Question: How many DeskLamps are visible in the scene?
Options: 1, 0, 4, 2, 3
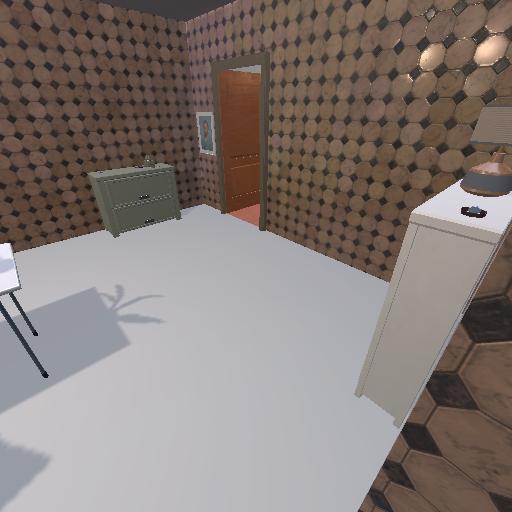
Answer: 1